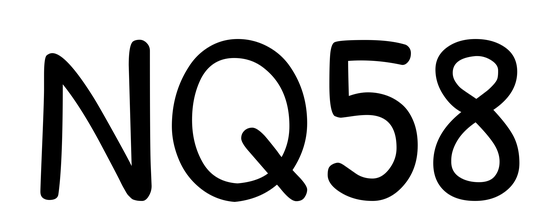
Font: PatrickHand-Regular